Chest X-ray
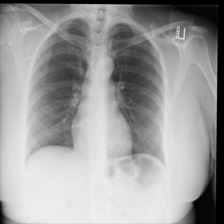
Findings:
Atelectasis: negative
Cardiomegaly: negative
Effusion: negative
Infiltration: negative
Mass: negative
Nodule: negative
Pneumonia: negative
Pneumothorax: negative
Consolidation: negative
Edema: negative
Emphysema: negative
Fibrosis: negative
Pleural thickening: negative
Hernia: negative